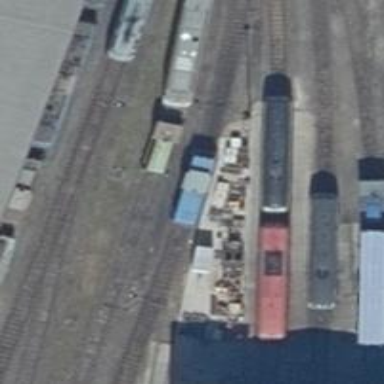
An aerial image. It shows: Railway switch.